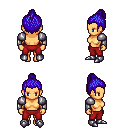
a pixel art fantasy rpg character, female body template, human, tanned skin, steel arm armor, red pants, blue short topknot hairstyle, metal boots, four views (front, back, left, right), 2x2 character sprite sheet, small pixel art, hard edges, no anti-aliasing